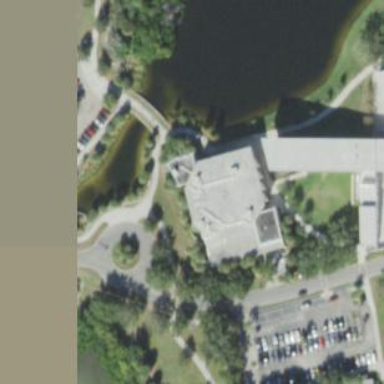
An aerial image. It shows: University building.